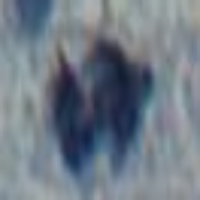
Label: prophase